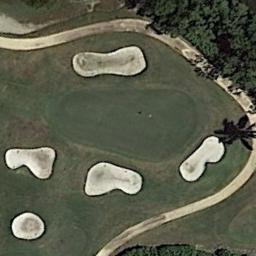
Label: golf_course